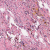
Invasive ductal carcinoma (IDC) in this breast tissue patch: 0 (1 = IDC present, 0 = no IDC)